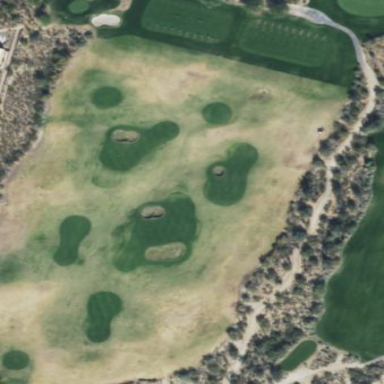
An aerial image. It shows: Grassy area designated as driving range for golf.